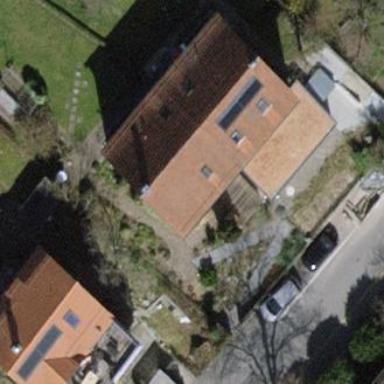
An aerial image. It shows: Building with tiled roof.